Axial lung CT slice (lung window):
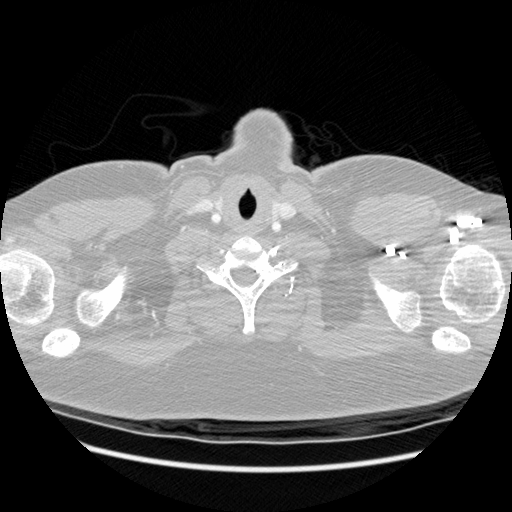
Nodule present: no